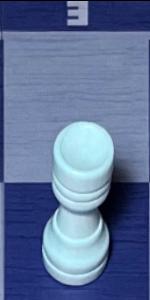
Label: Rook_White